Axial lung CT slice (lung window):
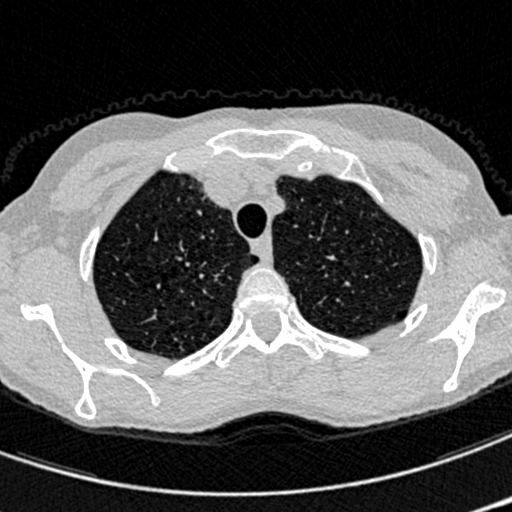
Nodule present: no